Question: Count the number of objects in the diagram.
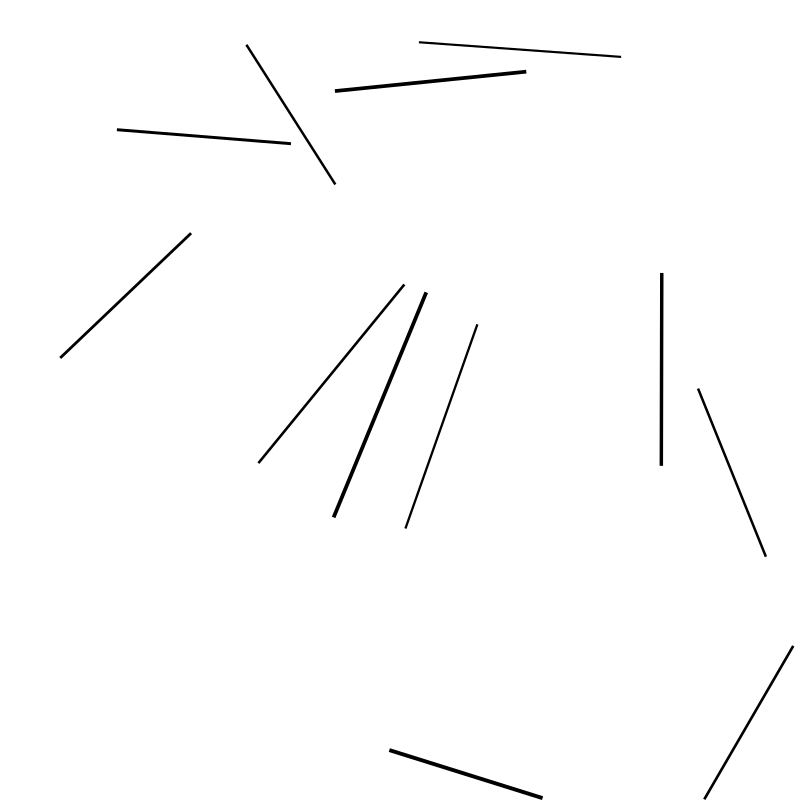
Answer: 12